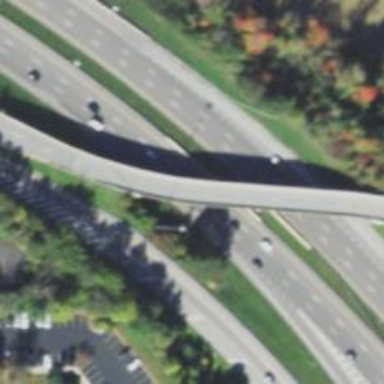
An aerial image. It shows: Bridge on motorway link.